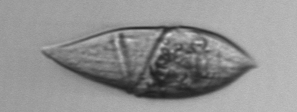
Label: Gyrodinium